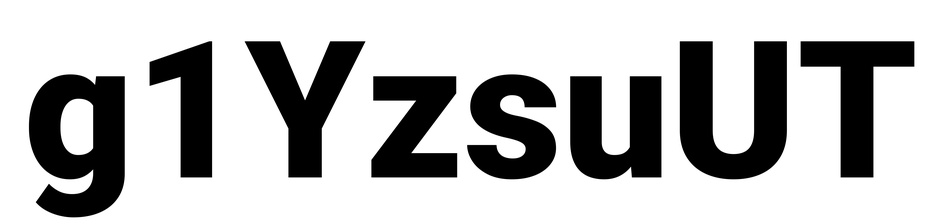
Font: Roboto_Black